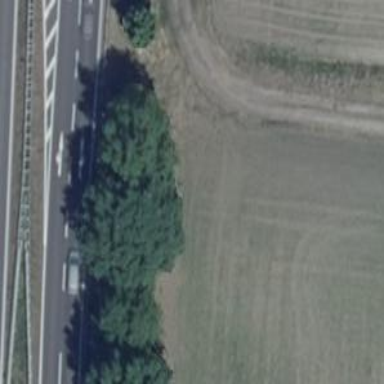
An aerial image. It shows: Row of deciduous broadleaved trees.